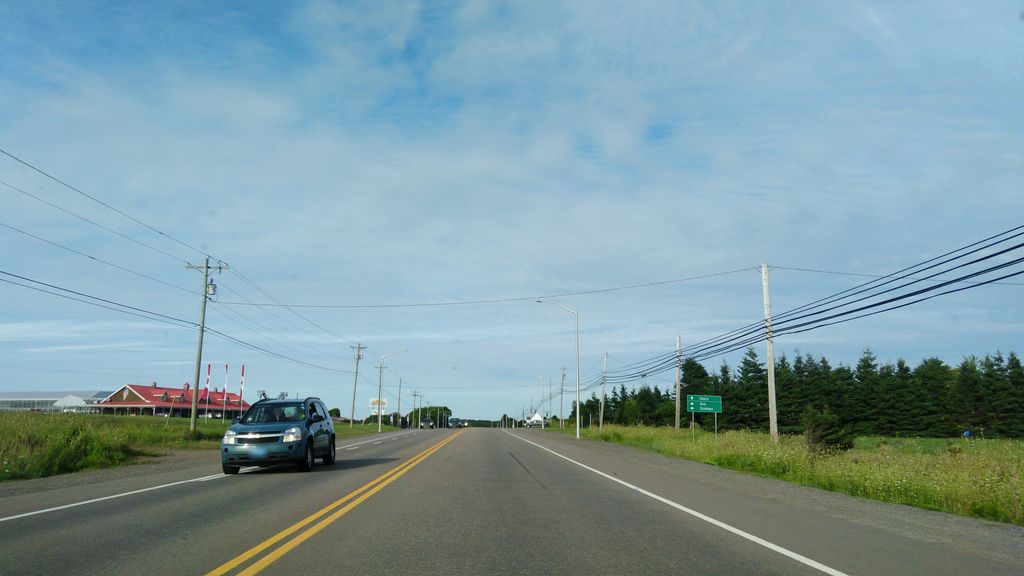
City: charlottetown